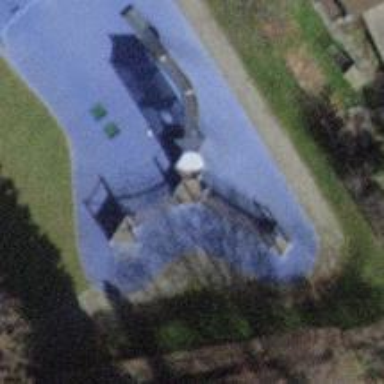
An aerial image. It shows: Playground with bridge.